八年级 · 解析几何
( 3 分 ) 如图, 直线 $y=x+2$ 与双曲线 ${ }^{y=\frac{k}{x}}$ 相交于点 $A$, 点 $A$ 的纵坐标为 3 , 则 $k$ 的值为 \$ \qquad \$

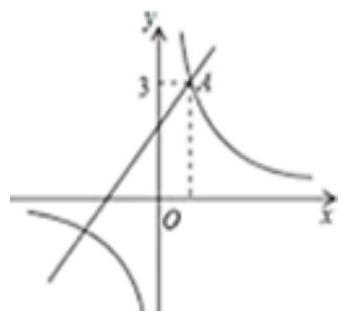
答案: -2

【考点】待定系数法求反比例函数解析式
解析: 【解答】 解: 由题意得, $-1=\frac{k}{2}, k=-2$ 【分析】将已知点的坐标代入函数解析式, 求出 $\mathrm{k}$ 的值。